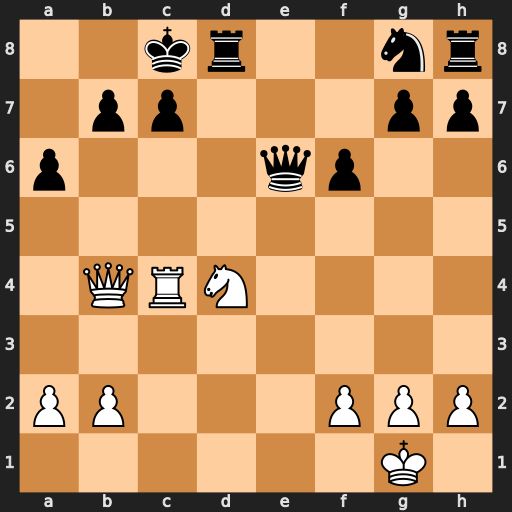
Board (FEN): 2kr2nr/1pp3pp/p3qp2/8/1QRN4/8/PP3PPP/6K1
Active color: w
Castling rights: -
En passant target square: -
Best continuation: Rxc7+ Kxc7 Nxe6+